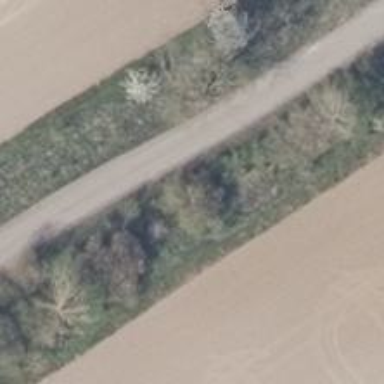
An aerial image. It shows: Row of deciduous broadleaved trees.